Group 1:
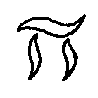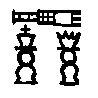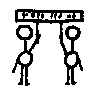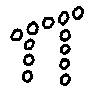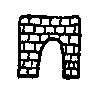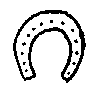
Group 2:
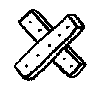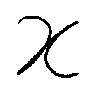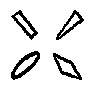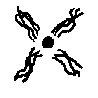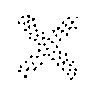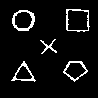
Rule separating the two groups: Pi-like shape vs. x-like shape.
Concepts: specific_shape, specificity
Author: Harry E. Foundalis